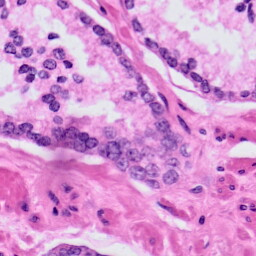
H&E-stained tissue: Prostate